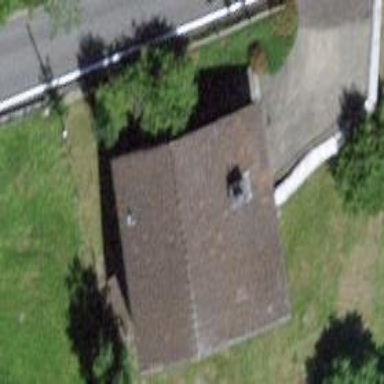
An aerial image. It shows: Detached building.